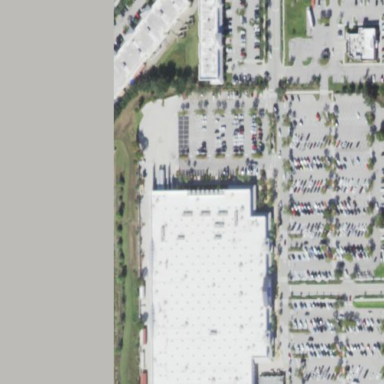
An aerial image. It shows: Retail area.